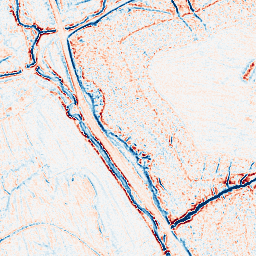
Category: edge_preserving
Decomposition family: anisotropic_diffusion
Decomposition parameters: iterations: 5
kappa: 10
gamma: 0.15
Upsampling method: linear_exact
Upsampling parameters: scale: 2
Upsampling scale: 2